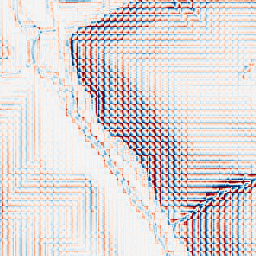
Category: wavelet
Decomposition family: wavelet_biorthogonal
Decomposition parameters: wavelet: bior1.3
level: 3
Upsampling method: fft_zeropad
Upsampling parameters: scale: 2
Upsampling scale: 2